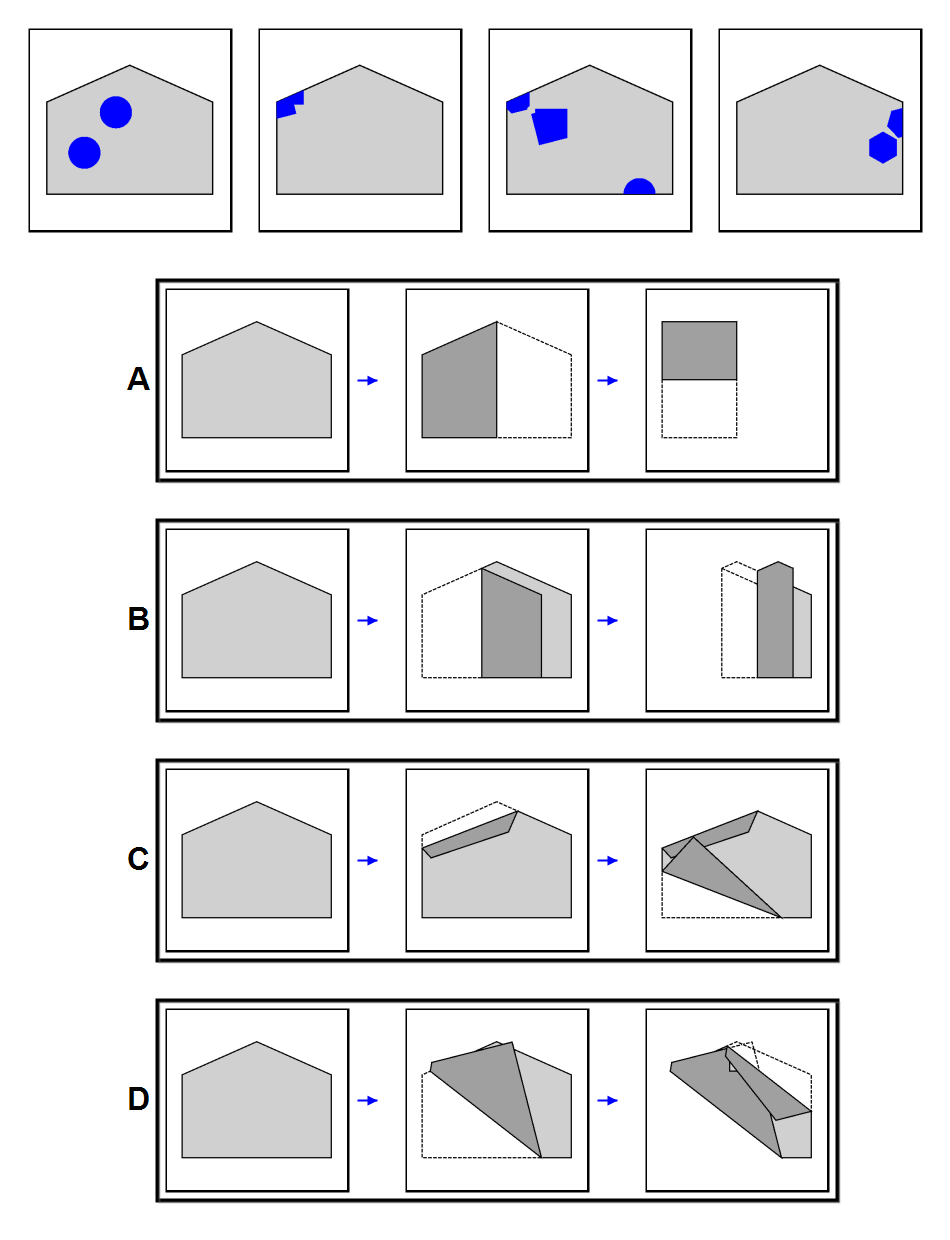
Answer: D